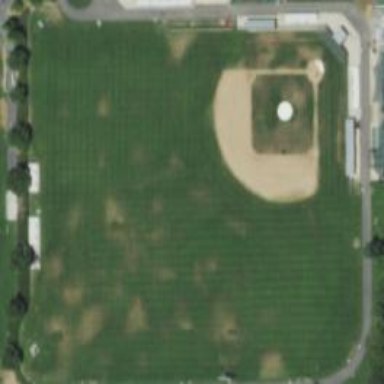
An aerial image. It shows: Baseball pitch for leisure land activities.